Question: I have a lot of powerpoint file need to open. Some of the files require password, and I need to skip the pop up dialog. How can I skip this dialogue, and jump to the next path?
Example:

I'm using win32com method to use powerpoint.application.
This is my code:
'''
filename = 'test.pptx'
PPTApplication = win32com.client.Dispatch("PowerPoint.Application")
PPTApplication.DisplayAlerts = False
PPTApplication.Presentations.Open(filename,ReadOnly=True,WithWindow=False)
'''
This is the function that I've checked:
<URL>
DisplayAlert is set to False and ReadOnly is set to True, but the dialogue still pops up.
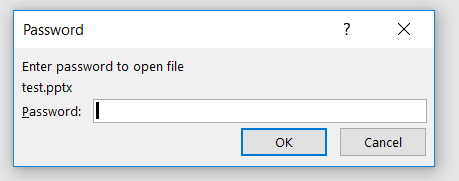
Answer: Solved,
'''
import win32gui
import win32con
import win32com
import threading
flag = False
def terminate():
global flag
while (1):
hwnd = win32gui.FindWindow(None, 'Password')
if hwnd != 0:
win32gui.PostMessage(hwnd,win32con.WM_CLOSE,0,0)
break
if flag == True:
break
...
t = threading.Thread(target=terminate)
t.start()
try:
PPTApplication = win32com.client.Dispatch("PowerPoint.Application")
PPTApplication.Presentations.Open(filename,ReadOnly=True,WithWindow=False)
except:
t.join()
None
if t.is_alive():
flag = True
t.join()
...
'''